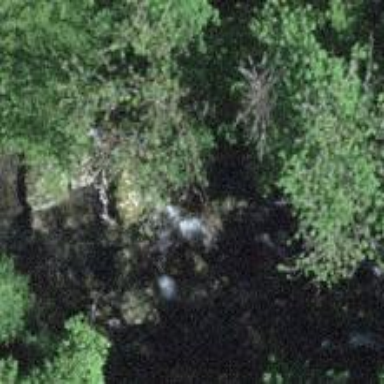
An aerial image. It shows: Scene showing whitewater egress.